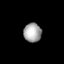
Tissue: lung
Cell type: Others
Senescence score: 0.2117
Nuclear area (px): 334
Mean DAPI intensity: 164.907